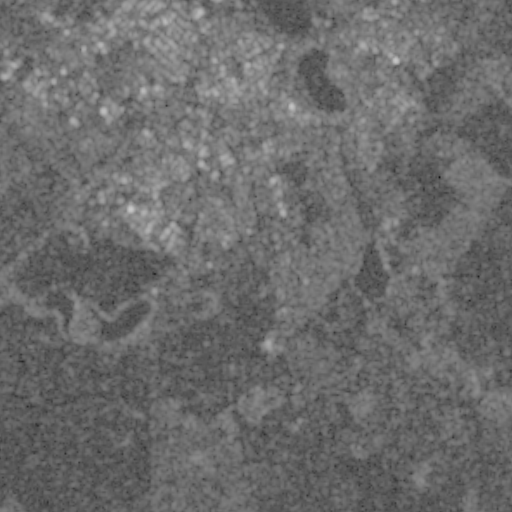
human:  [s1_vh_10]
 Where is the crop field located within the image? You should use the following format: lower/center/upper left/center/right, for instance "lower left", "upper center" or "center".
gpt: The crop field is located in the left of the image.
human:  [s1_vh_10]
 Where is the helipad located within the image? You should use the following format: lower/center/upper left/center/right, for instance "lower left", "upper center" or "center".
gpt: The helipad is located in the upper left of the image.
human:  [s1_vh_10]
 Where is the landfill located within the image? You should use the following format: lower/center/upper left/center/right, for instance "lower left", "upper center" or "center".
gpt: The landfill is located in the center left of the image.
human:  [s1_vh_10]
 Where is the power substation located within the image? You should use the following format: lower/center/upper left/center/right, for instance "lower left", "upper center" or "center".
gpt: The power substation is located in the upper center of the image.
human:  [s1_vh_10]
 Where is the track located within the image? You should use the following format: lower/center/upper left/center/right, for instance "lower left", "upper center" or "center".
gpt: The track is located in the upper center of the image.
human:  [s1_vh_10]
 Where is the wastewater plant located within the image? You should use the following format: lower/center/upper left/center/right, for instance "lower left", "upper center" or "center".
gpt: The wastewater plant is located in the center right of the image.
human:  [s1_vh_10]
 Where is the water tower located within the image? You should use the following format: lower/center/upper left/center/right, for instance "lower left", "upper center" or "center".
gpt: The water tower is located in the center left of the image.
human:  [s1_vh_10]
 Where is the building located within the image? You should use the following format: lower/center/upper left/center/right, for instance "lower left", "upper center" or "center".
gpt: There is no building in the image.

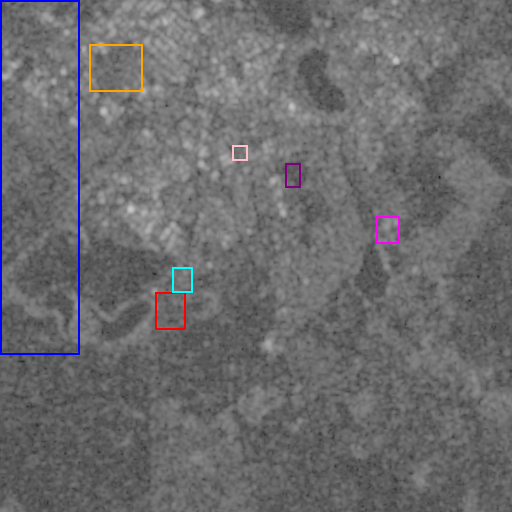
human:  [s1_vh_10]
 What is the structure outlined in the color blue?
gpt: The structure outlined in blue is a crop field.
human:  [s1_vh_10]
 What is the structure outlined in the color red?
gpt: The structure outlined in red is a landfill.
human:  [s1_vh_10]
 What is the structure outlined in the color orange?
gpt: The structure outlined in orange is a park.
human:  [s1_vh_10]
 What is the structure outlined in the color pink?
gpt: The structure outlined in pink is a parking lot.
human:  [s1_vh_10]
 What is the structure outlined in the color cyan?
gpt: The structure outlined in cyan is a power substation.
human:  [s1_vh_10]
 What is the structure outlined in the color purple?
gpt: The structure outlined in purple is a track.
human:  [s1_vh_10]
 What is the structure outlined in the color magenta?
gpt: The structure outlined in magenta is a wastewater plant.
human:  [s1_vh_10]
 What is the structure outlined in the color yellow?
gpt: There is no yellow outline.